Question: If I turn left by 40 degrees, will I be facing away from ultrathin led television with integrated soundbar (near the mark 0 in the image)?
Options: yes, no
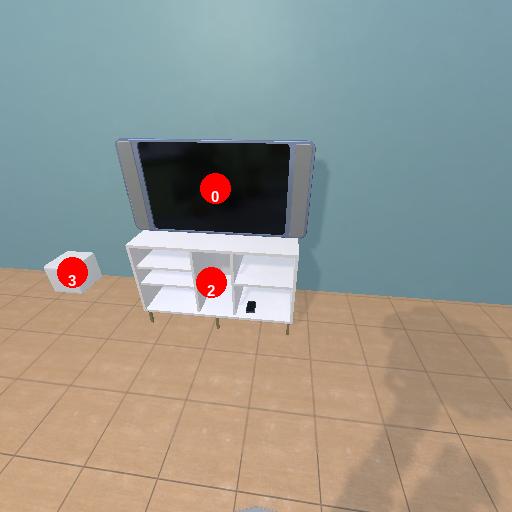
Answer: yes